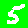
Digit: 5